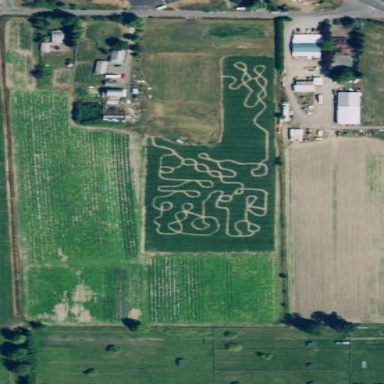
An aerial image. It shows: Maze attraction.